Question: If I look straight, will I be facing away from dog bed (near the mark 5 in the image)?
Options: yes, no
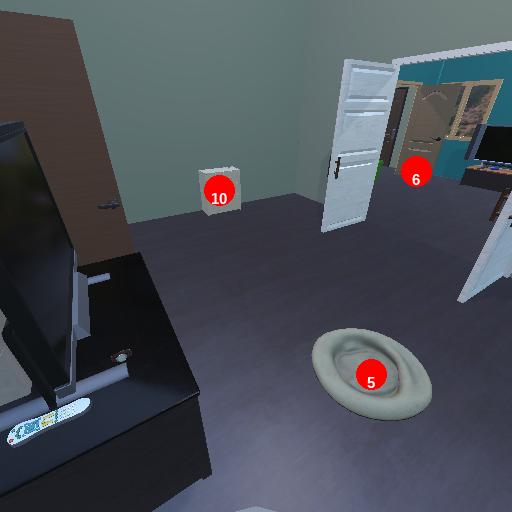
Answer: yes